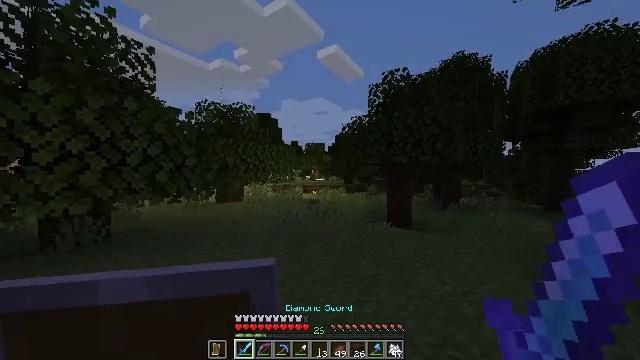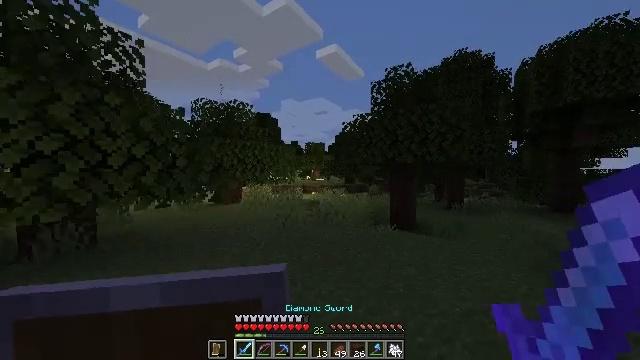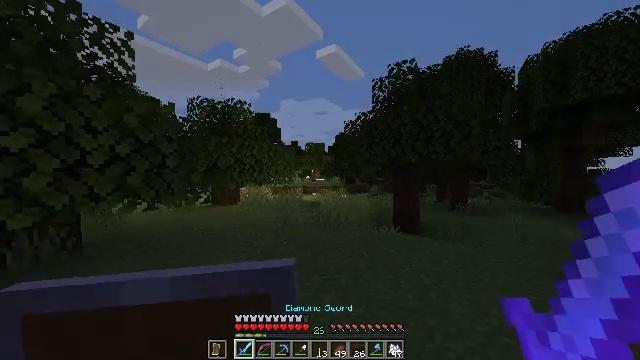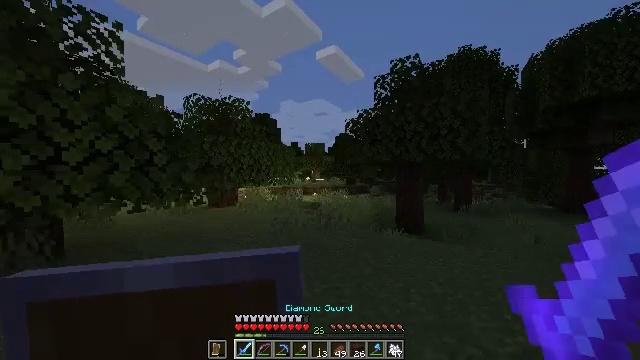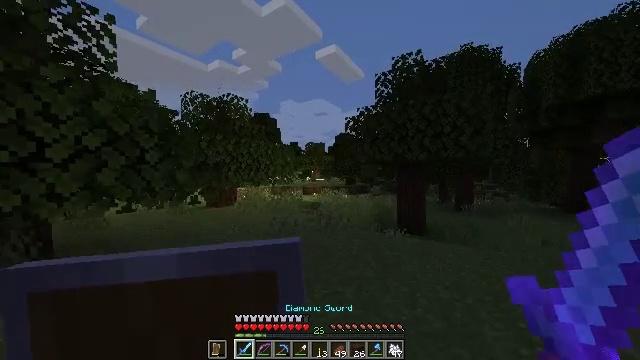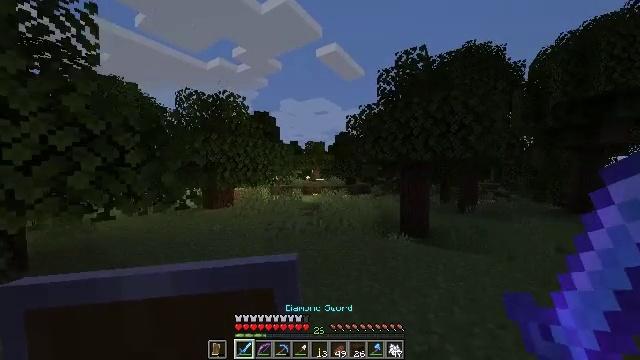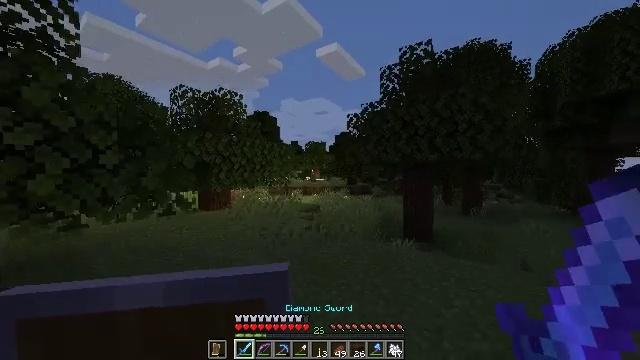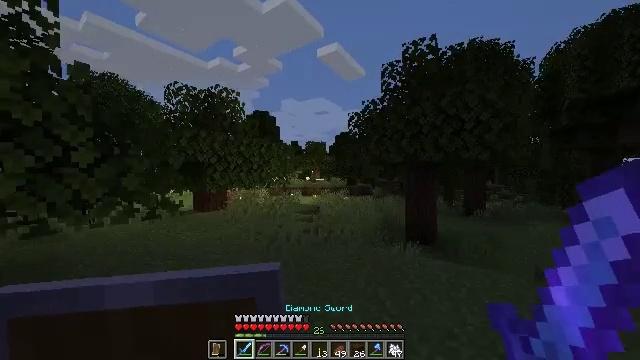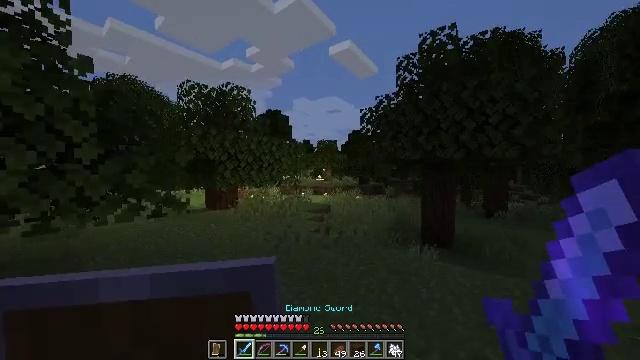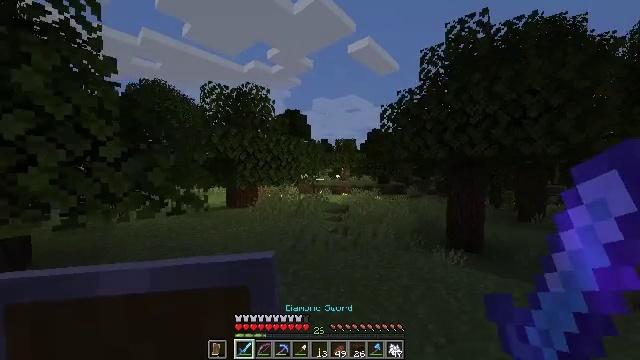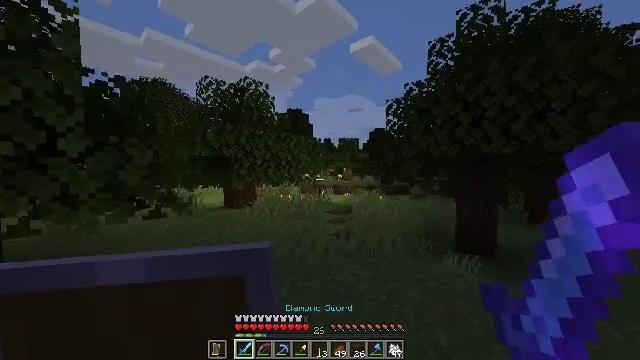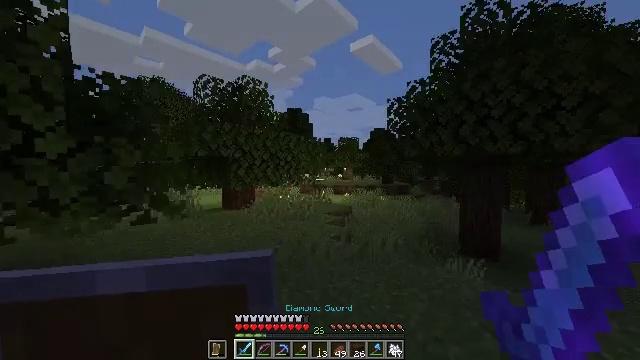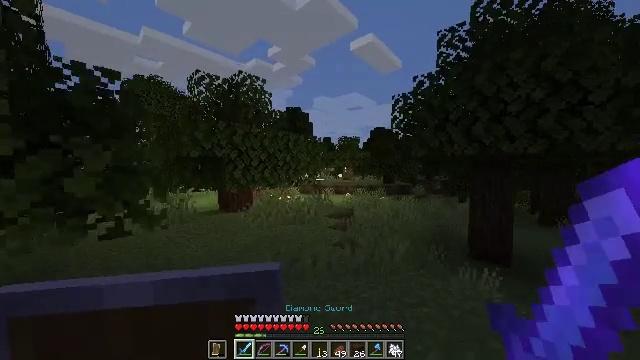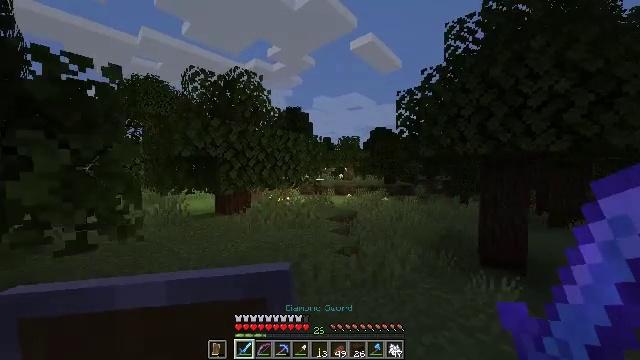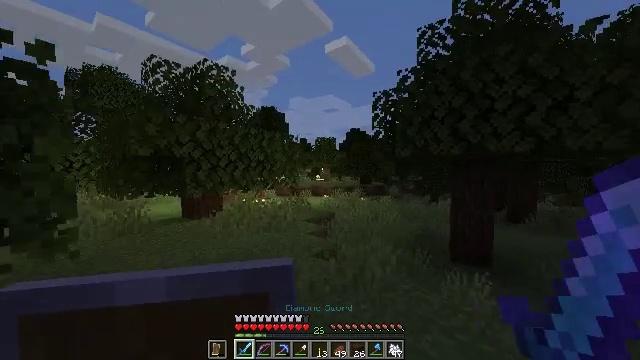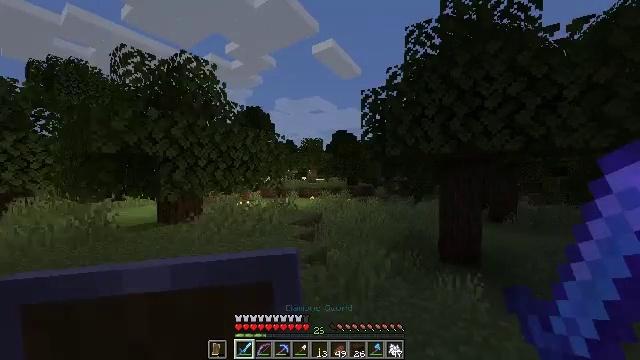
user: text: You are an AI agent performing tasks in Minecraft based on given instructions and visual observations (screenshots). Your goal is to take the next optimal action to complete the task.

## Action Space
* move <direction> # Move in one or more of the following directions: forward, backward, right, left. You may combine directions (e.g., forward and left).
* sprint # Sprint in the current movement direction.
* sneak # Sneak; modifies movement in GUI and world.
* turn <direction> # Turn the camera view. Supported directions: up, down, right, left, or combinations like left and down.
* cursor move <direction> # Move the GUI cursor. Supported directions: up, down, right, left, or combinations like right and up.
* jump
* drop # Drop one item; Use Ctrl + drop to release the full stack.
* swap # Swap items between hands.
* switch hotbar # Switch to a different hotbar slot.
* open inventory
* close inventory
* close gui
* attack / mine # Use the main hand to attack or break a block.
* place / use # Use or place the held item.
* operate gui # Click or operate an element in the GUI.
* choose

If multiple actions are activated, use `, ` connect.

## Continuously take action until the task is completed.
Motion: motion action
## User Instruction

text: craft item air
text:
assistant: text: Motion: move forward
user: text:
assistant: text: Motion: move forward
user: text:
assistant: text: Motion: move forward
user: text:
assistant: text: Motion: move forward
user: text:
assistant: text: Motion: move forward
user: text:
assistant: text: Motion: move forward
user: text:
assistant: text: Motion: move forward
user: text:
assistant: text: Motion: move forward, turn left
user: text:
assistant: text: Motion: move forward, turn left
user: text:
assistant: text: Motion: move forward
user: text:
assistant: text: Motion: move forward, sprint
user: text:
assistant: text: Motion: move forward, sprint
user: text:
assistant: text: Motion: move forward
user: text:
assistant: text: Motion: move forward, turn right
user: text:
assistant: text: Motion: move forward, turn right
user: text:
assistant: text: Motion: move forward, turn right
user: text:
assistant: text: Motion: move forward
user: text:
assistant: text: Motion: move forward
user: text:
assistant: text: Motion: move forward
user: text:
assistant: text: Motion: move forward, jump
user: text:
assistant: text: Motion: move forward, jump
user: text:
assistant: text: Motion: move forward
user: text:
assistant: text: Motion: move forward
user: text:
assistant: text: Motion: move forward
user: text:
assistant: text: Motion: move forward
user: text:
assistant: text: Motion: move forward
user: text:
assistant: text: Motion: move forward
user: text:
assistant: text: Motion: move forward
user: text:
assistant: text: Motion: move forward
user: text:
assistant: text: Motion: move forward